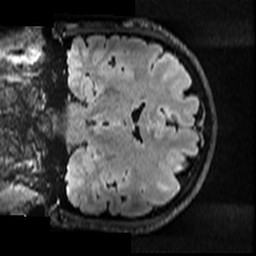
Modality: T2w
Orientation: coronal
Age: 25
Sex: male
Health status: healthy
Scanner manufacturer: ge
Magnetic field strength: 3 T
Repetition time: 12 s
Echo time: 0.09548 s